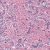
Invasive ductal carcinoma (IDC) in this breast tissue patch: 1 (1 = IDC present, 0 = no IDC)